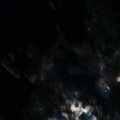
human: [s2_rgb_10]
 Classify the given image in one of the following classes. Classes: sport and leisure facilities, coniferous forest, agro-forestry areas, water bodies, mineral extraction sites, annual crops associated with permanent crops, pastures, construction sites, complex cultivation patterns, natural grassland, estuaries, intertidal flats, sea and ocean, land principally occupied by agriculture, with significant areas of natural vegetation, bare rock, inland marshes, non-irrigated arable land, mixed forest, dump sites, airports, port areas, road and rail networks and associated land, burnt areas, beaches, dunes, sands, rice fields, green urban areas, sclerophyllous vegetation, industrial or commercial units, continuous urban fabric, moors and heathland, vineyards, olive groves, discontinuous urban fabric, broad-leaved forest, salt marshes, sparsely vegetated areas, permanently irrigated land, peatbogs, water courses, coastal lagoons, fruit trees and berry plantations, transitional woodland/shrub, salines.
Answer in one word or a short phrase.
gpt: coniferous forest, mixed forest, water bodies